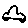
Label: car